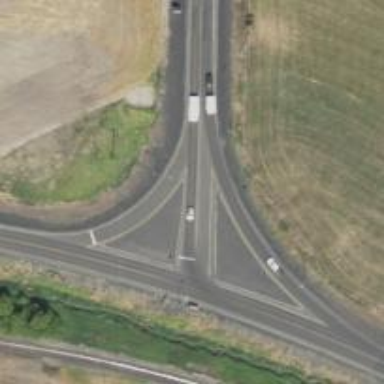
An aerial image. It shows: Primary link highway with asphalt surface.